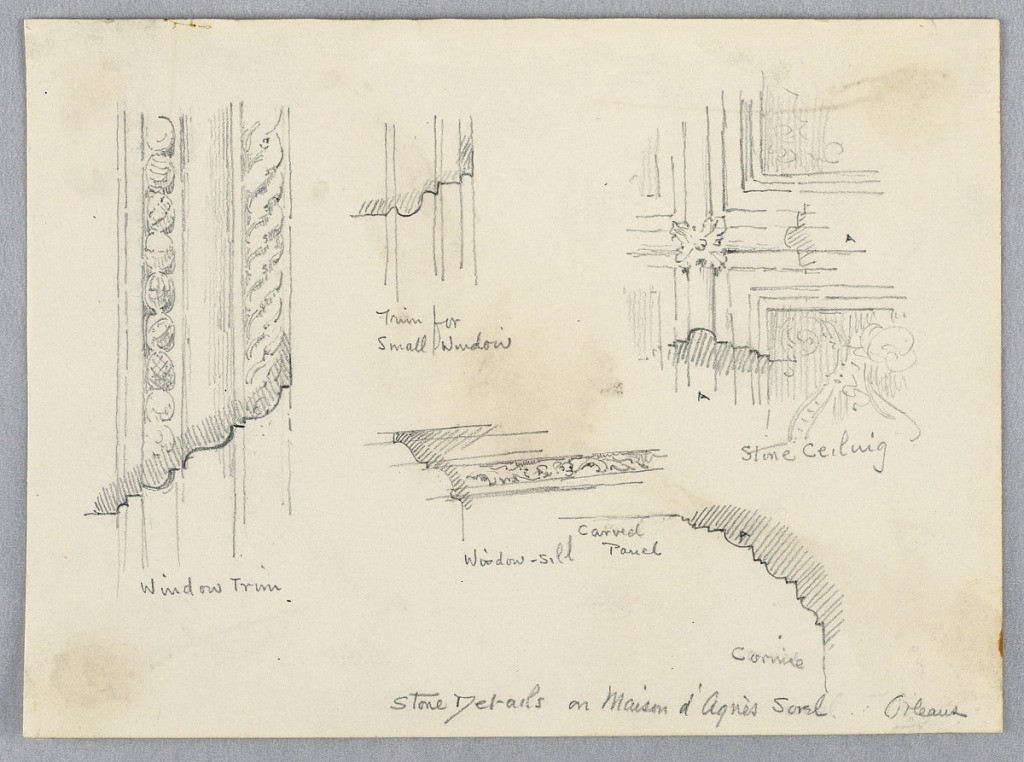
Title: Sketches of Architectural Details from Agnes Sorel’s House, Oréans
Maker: Arnold William Brunner, American, 1857–1925
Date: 1883
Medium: Graphite on paper
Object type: Drawing
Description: Sketches of window details and ceiling mouldings, all labelled.